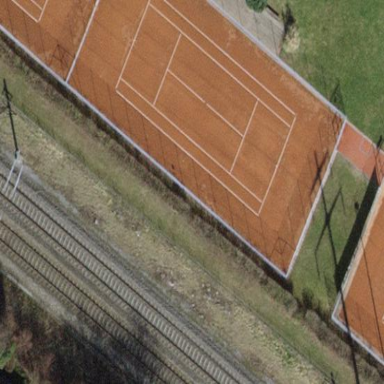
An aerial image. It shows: Sandy tennis court on pitch designated for leisure land.